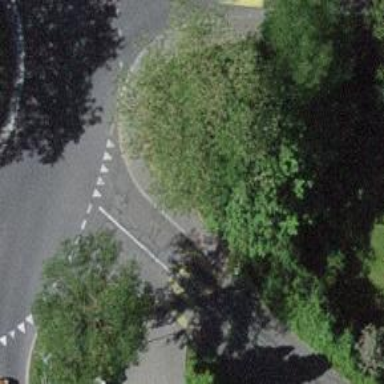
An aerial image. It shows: Sidewalk along the footway.